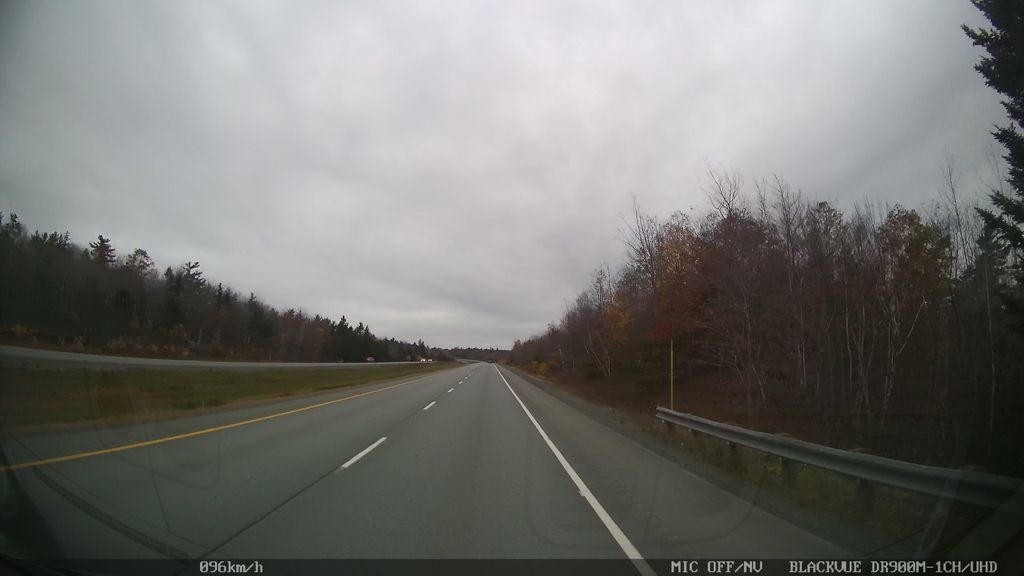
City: halifax